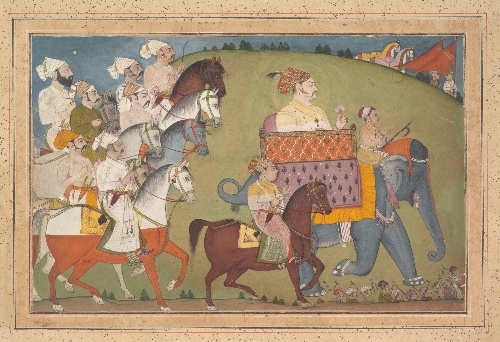
Artist: Nihal Chand
Date: ca. 1700
Object type: Painting
Classification: Paintings
Medium: Ink, opaque watercolor, and gold on paper
Culture: India (Rajasthan, Junia)
Dimensions: Image: 8 1/4 x 12 3/4 in. (21 x 32.4 cm)
Department: Asian Art
Credit line: Cynthia Hazen Polsky and Leon B. Polsky Fund, 2005
Accession year: 2005
Repository: Metropolitan Museum of Art, New York, NY
Tags: Processions|Men|Elephants|Horses